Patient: sex M, age 48
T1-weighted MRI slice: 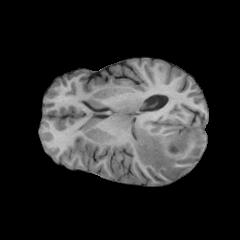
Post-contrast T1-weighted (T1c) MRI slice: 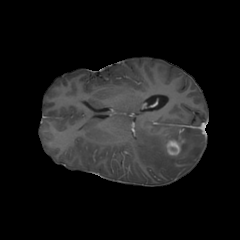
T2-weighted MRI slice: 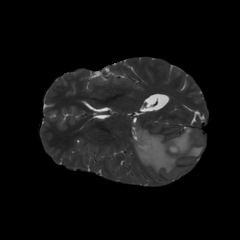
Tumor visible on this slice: yes
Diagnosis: Glioblastoma, IDH-wildtype
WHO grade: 4